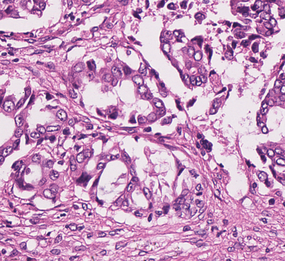
Tumor epithelial tissue: yes
Tumor-associated stroma tissue: yes
Normal tissue: no